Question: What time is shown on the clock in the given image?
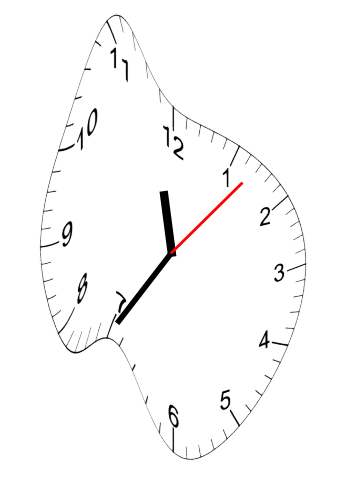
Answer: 11:35:07